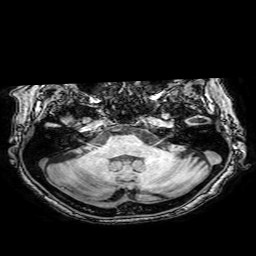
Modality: T1w
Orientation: coronal
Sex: female
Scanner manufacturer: philips
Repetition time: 0.008094 s
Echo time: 0.0037 s